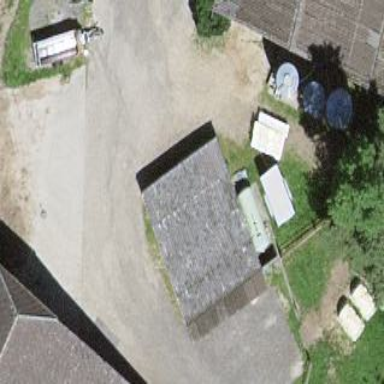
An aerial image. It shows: Shed.